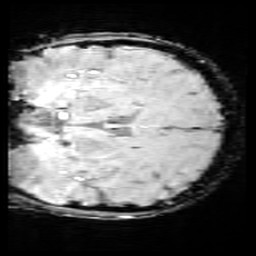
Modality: SWI
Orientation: coronal
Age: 12
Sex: female
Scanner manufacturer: siemens
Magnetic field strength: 3 T
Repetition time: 0.027 s
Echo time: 0.02 s